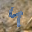
Label: 4